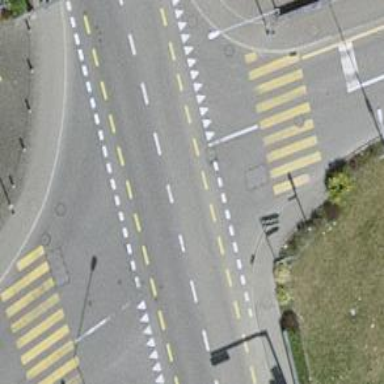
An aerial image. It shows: Road with traffic signals.